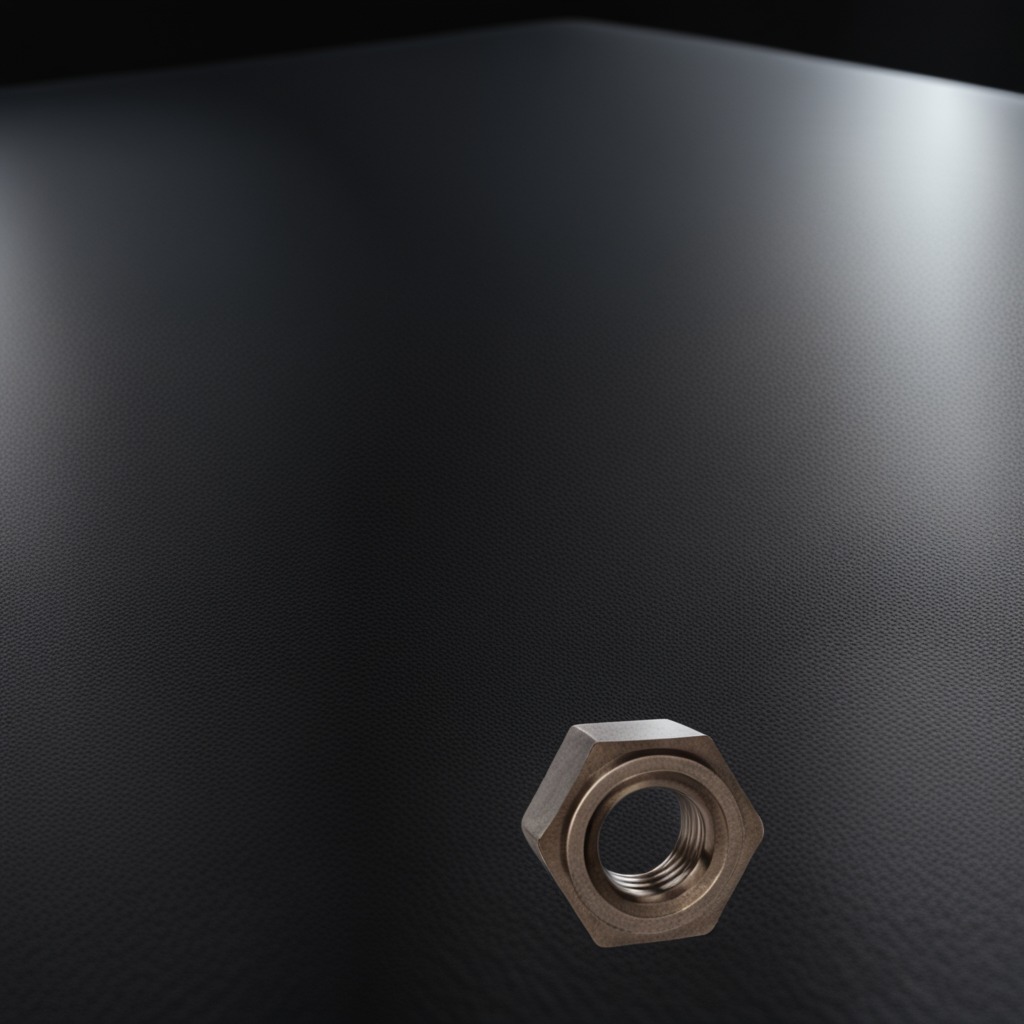
A metal nut is lying on a clean granite tabletop covered with a black rubber mat inside a workshop at night.